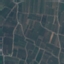
Land use / land cover class: PermanentCrop